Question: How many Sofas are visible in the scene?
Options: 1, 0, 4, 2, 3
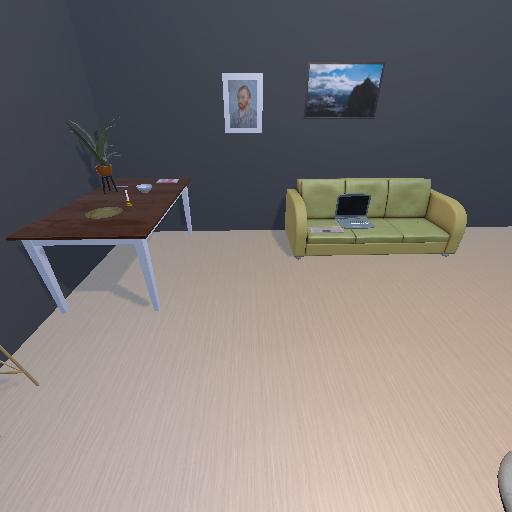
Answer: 1